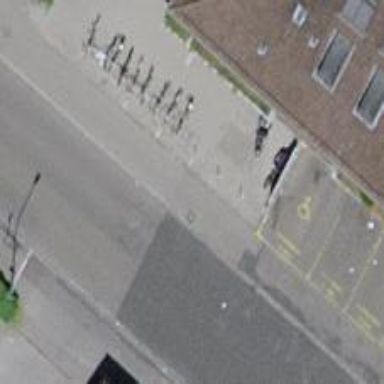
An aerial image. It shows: Bicycle rental service.